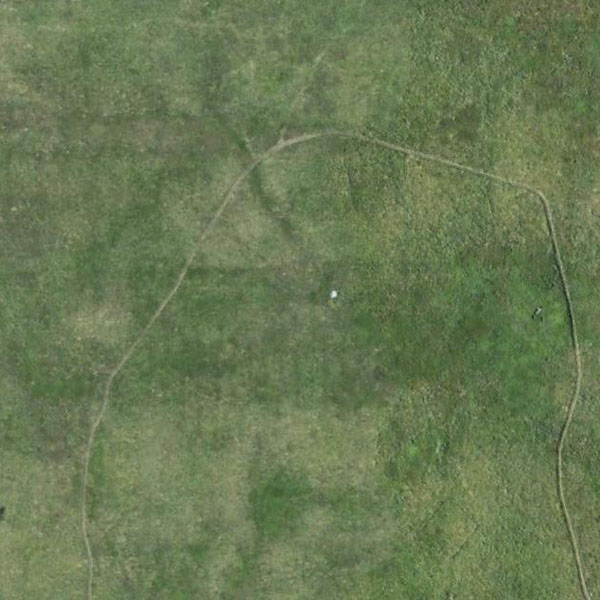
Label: Meadow